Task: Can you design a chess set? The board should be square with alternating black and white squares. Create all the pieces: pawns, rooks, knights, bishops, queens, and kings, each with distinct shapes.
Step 1472:
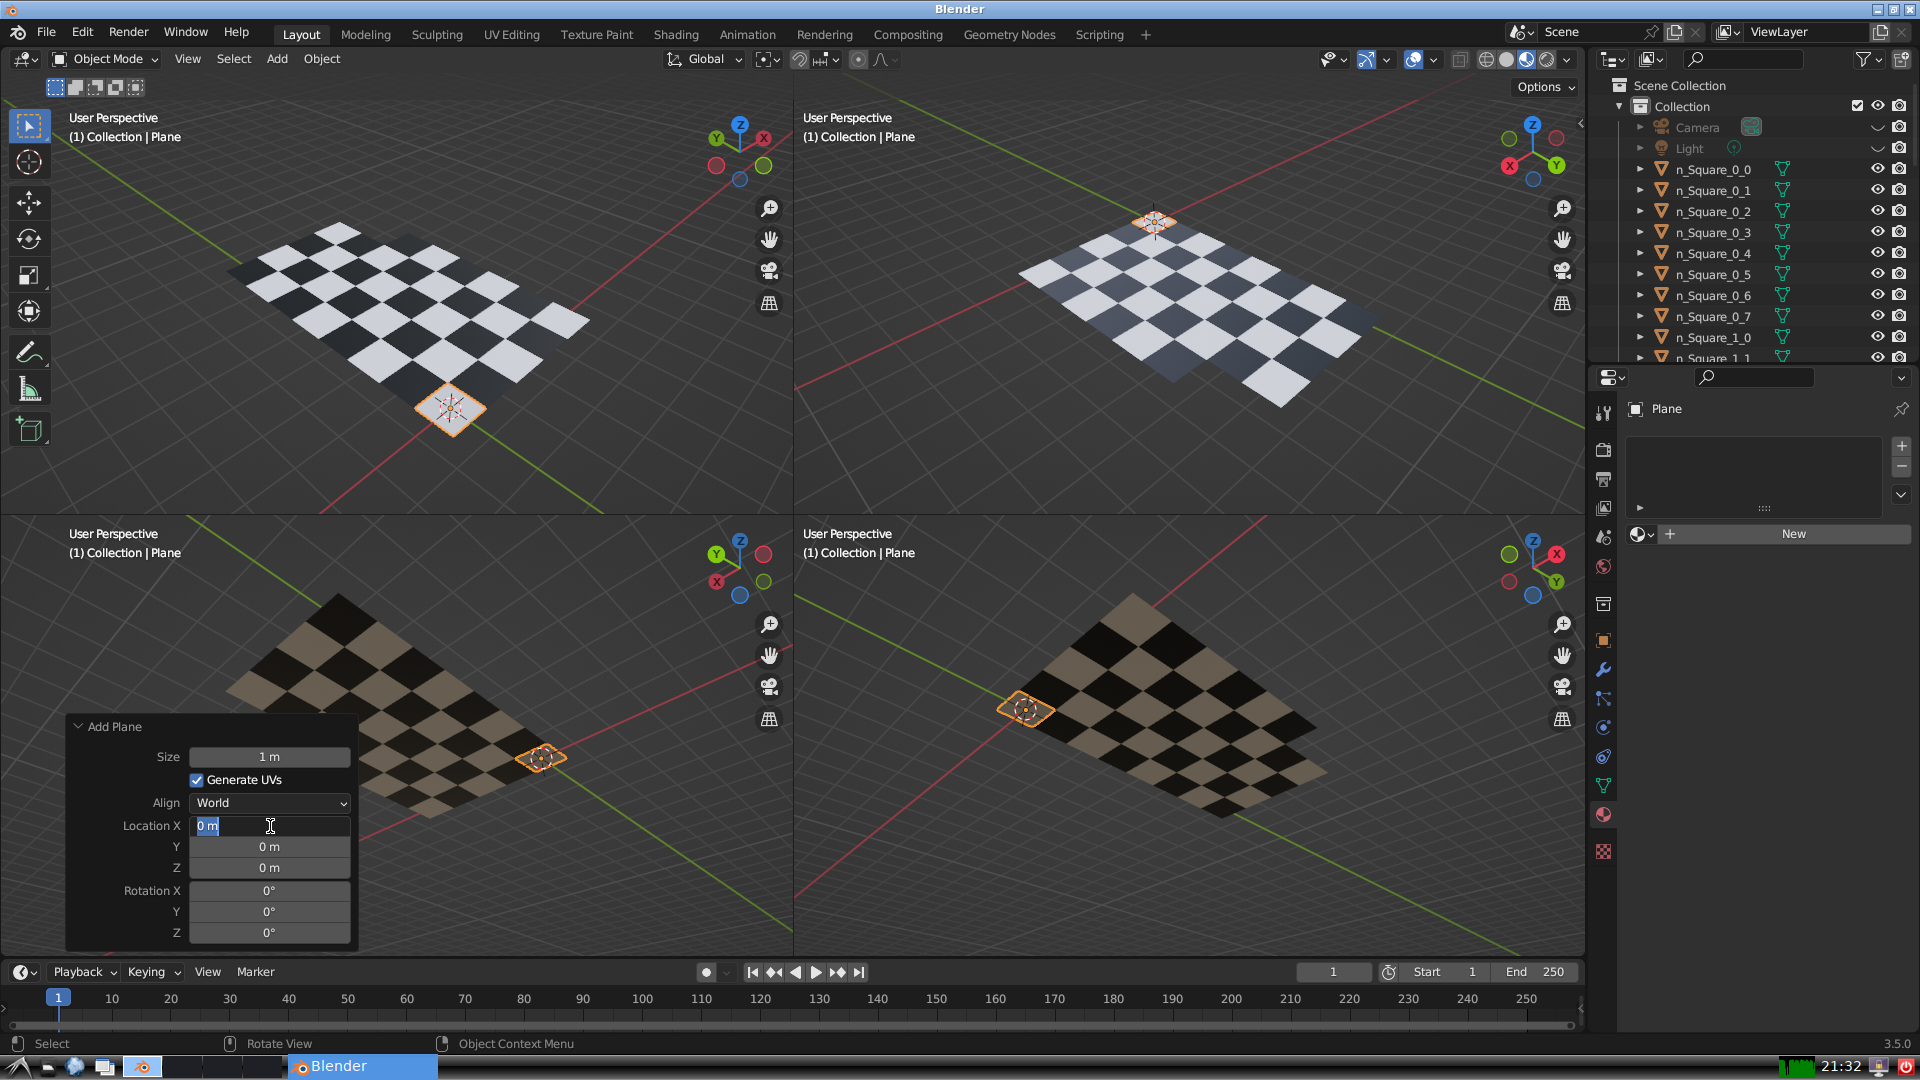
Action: input_text: 4.0